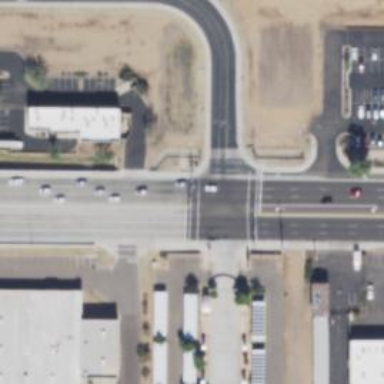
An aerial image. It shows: Solid stop line on the road.